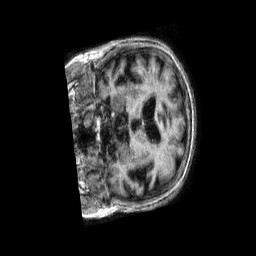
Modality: T1w
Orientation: coronal
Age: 81
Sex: female
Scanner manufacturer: philips
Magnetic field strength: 1.5 T
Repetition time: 0.008278 s
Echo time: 0.003803 s